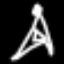
Label: The Eiffel Tower